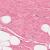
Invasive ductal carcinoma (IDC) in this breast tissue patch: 0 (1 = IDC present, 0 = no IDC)